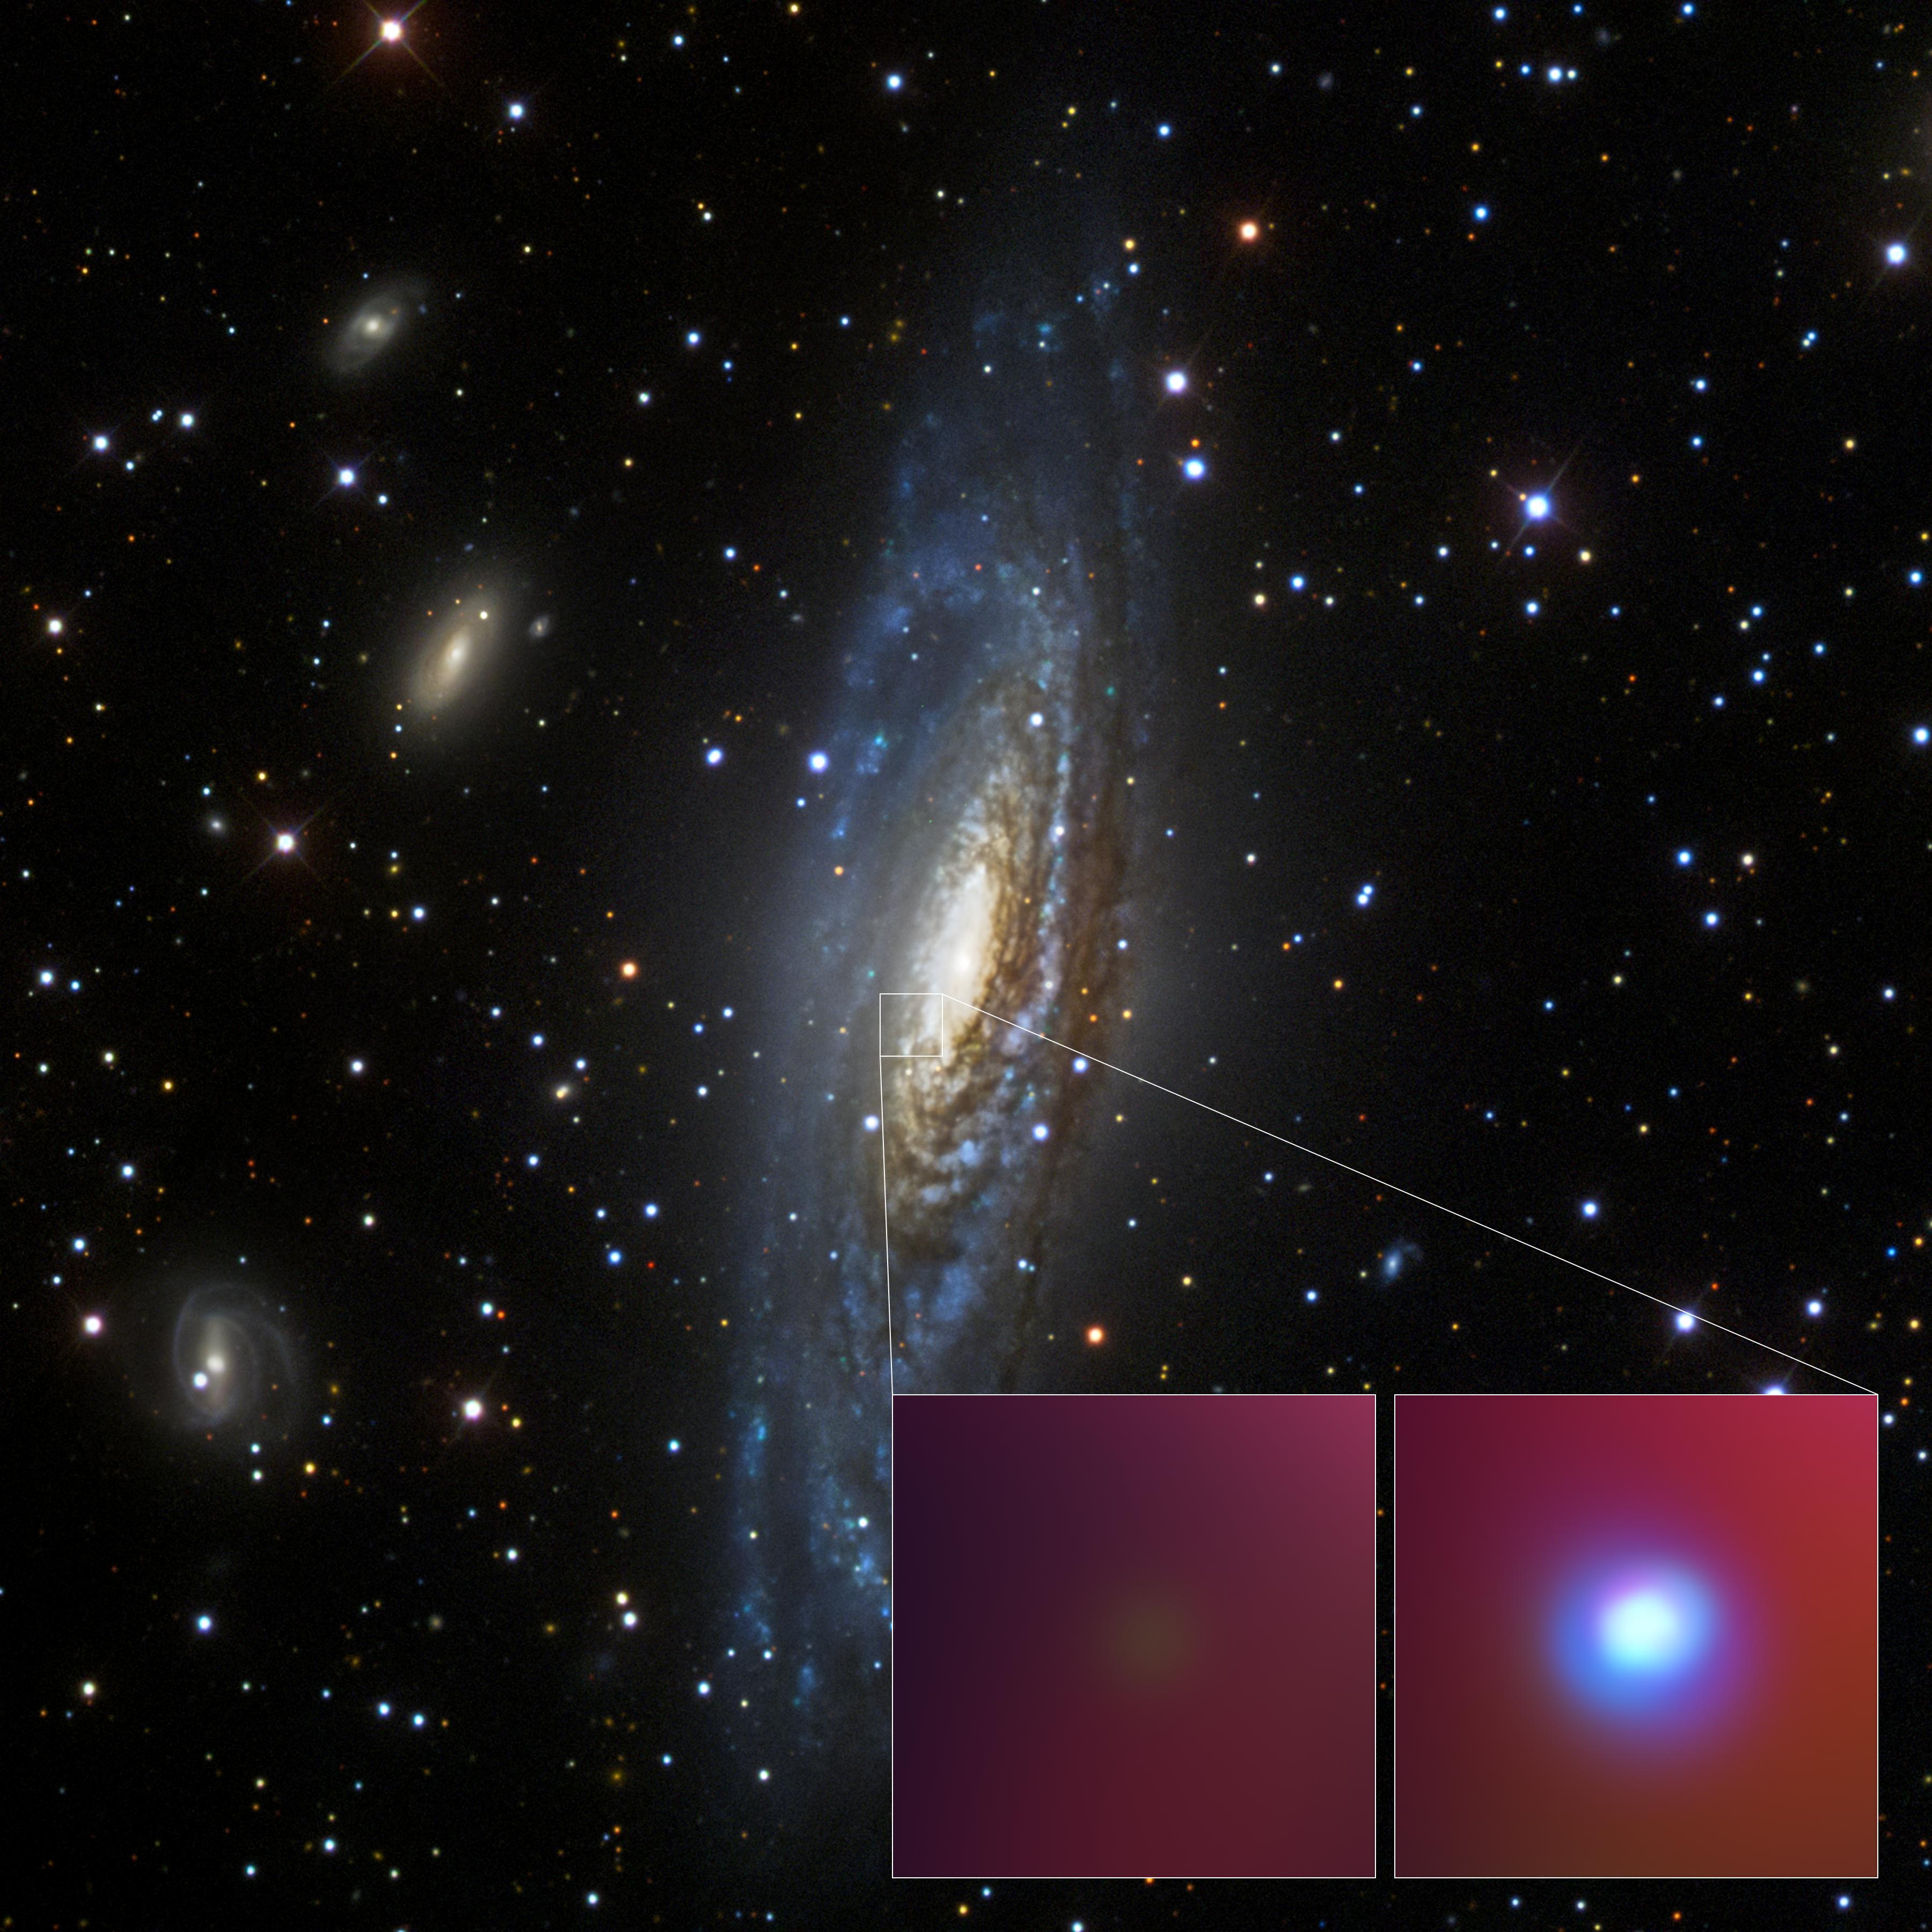
Supernova SN 2014C Optical and X-Ray NGC 7331, Chandra X-ray Observatory,Sloan Digital Sky Survey SDSS